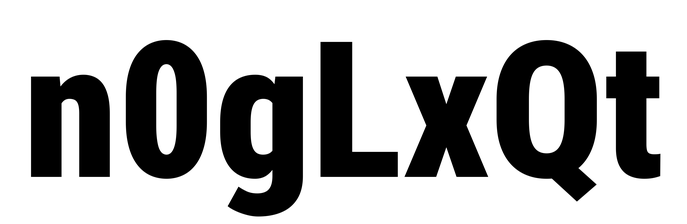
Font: Roboto_Condensed_Black